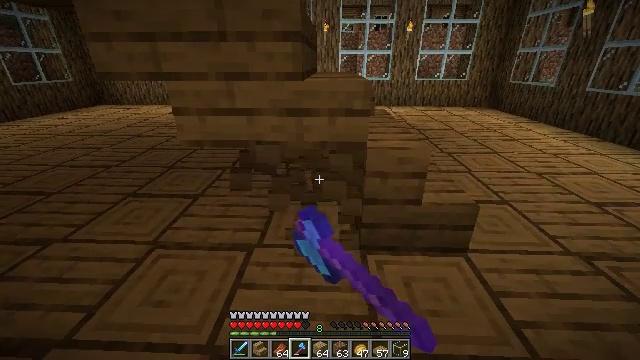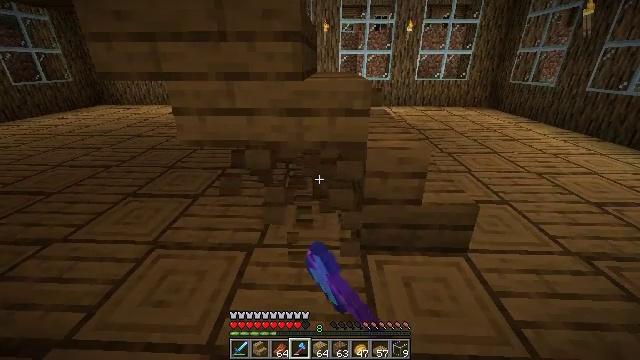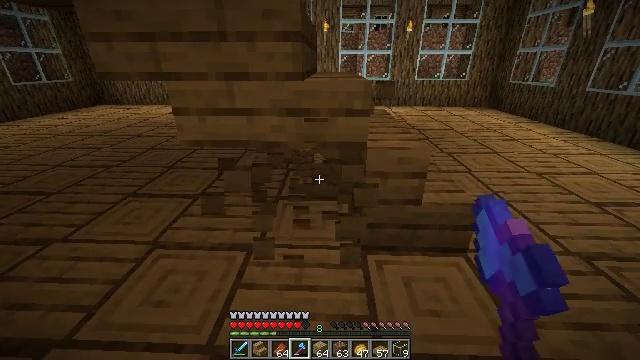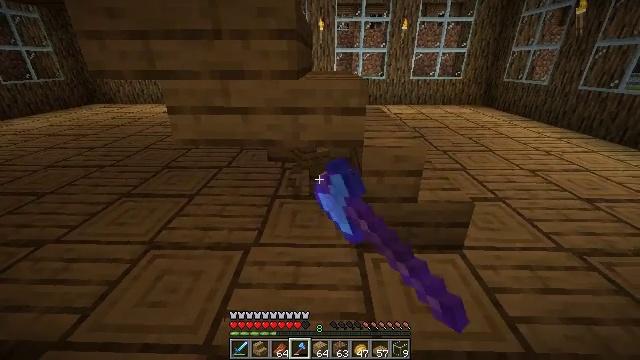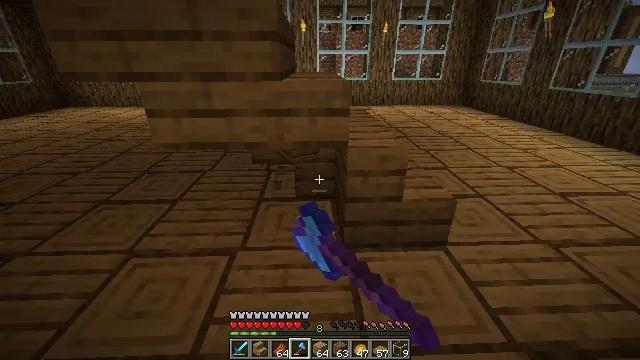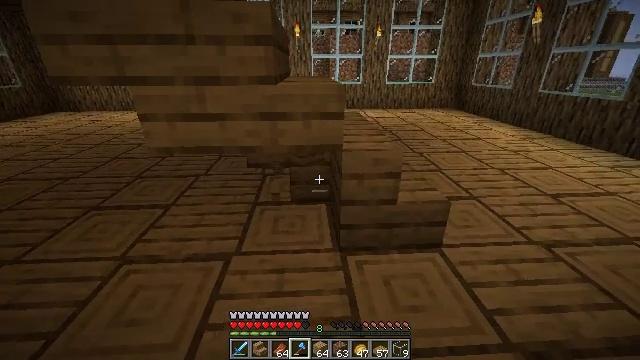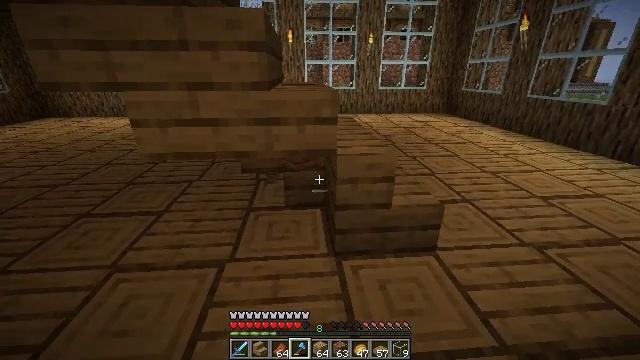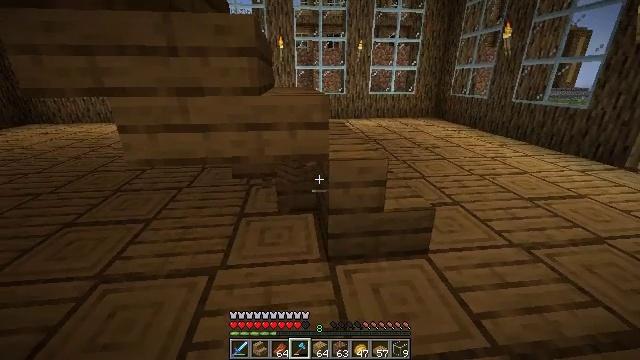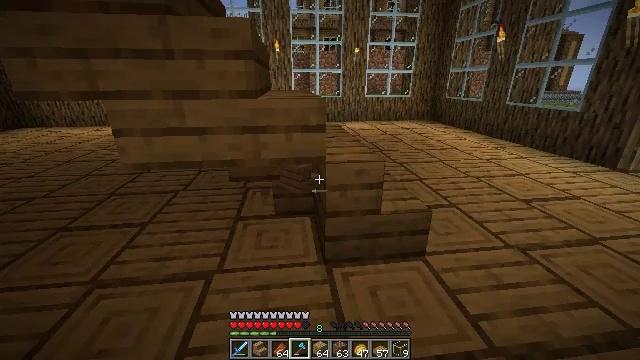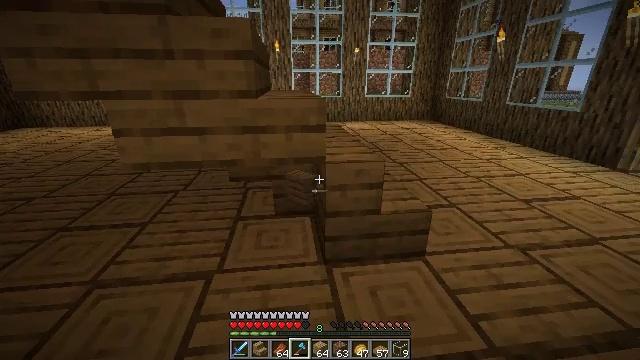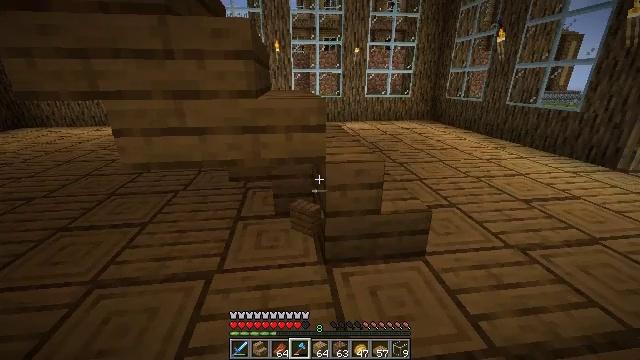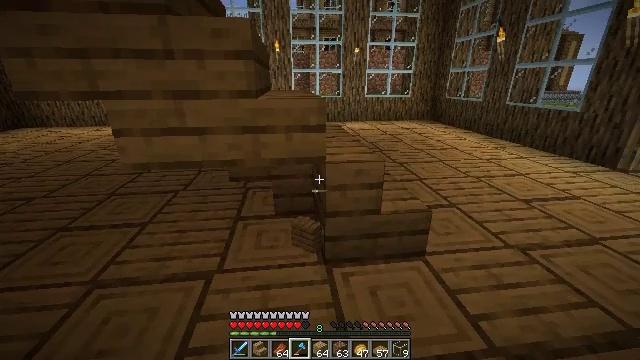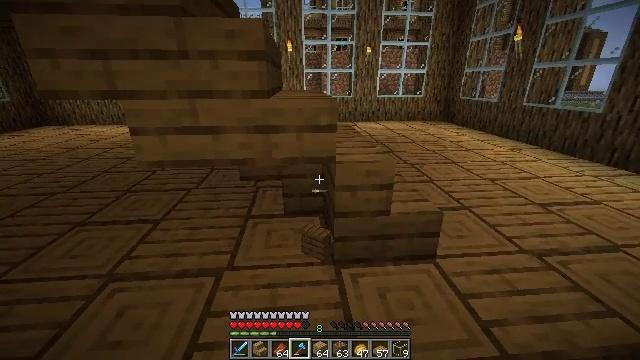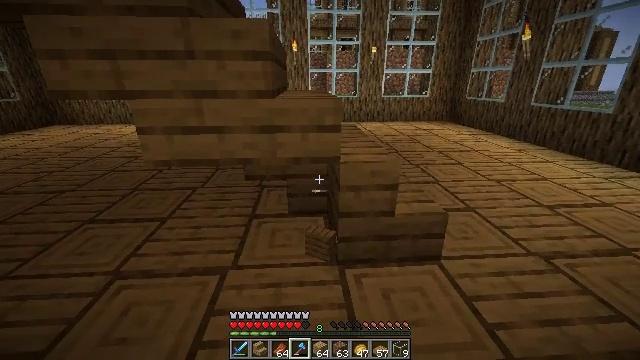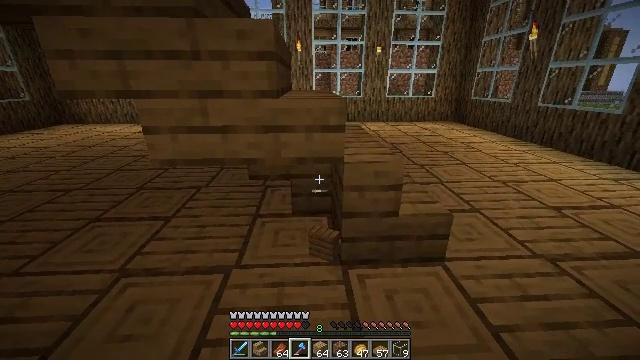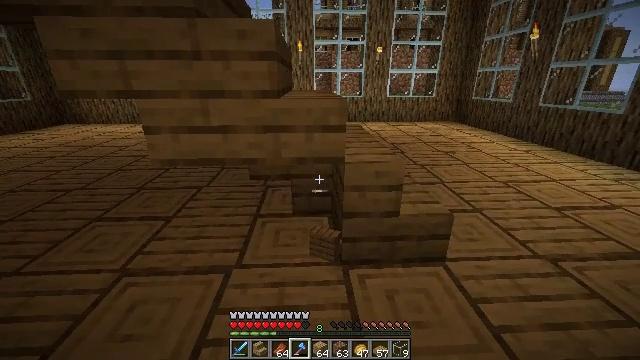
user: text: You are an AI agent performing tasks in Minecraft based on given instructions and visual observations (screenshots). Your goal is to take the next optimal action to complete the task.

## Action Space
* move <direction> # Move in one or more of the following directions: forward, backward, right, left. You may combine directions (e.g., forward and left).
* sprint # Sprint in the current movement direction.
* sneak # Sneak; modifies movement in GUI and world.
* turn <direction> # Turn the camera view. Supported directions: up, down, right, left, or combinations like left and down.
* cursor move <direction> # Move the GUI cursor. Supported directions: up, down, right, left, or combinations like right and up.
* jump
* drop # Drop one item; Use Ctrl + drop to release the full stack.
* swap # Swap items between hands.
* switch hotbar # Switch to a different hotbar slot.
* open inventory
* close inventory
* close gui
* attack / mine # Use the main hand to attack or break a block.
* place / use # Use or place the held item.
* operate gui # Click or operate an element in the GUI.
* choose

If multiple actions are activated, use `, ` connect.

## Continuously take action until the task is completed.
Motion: motion action
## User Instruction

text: Attack the oak stairs to recycle them.
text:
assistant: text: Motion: attack / mine
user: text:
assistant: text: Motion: attack / mine
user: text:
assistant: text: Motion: attack / mine
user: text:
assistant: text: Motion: turn right
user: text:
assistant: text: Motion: turn right
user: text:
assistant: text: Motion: turn right and up
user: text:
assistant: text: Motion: turn right and up
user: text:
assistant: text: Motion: no_op
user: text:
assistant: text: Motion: no_op
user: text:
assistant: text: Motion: no_op
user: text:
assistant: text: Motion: no_op
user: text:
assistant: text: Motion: turn left
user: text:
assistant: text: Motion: turn left
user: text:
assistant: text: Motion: no_op
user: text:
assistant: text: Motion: no_op
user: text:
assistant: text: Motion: attack / mine
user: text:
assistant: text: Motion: attack / mine
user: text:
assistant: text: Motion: attack / mine
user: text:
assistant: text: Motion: attack / mine
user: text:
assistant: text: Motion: attack / mine
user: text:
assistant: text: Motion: attack / mine
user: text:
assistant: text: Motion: attack / mine
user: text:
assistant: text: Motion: attack / mine
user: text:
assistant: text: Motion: move left, turn left, attack / mine
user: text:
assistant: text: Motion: move left, turn left and up
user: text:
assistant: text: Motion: move left, turn left and up
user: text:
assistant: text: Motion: move left, turn left and up
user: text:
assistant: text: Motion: move left, turn up
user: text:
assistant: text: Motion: no_op
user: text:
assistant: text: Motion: no_op